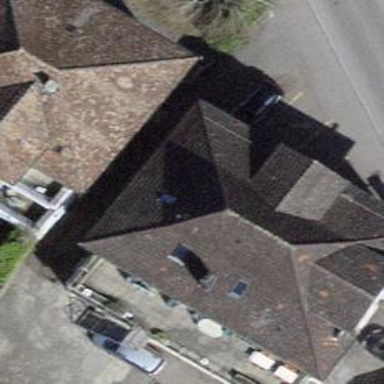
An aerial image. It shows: Restaurant.